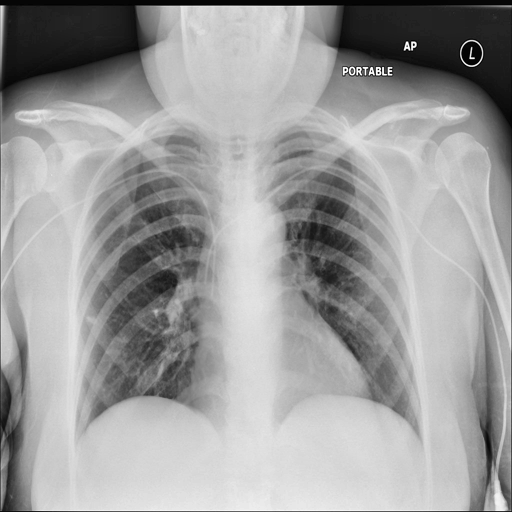
Finding: NORMAL